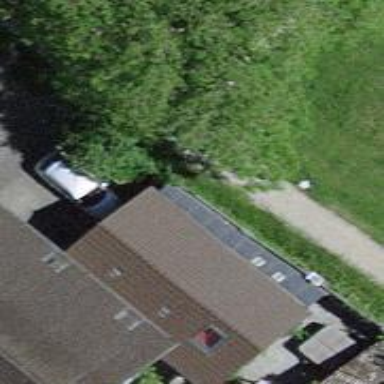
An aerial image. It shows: Garage.